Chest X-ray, PA view. Patient: 37 years old, sex F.
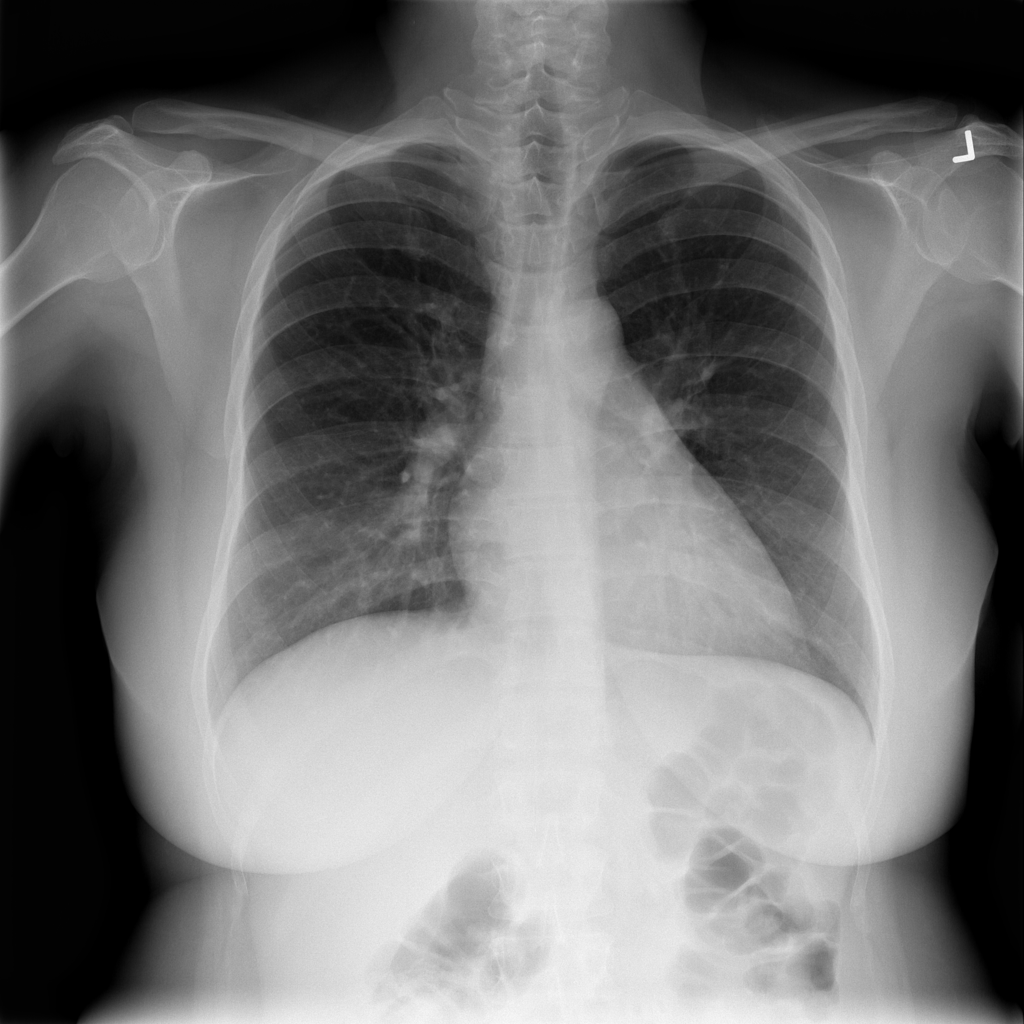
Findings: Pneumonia